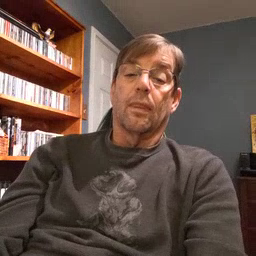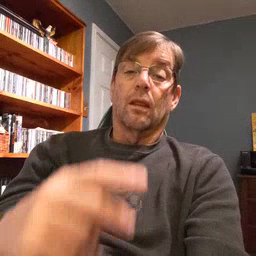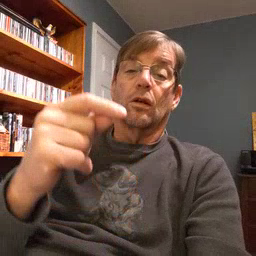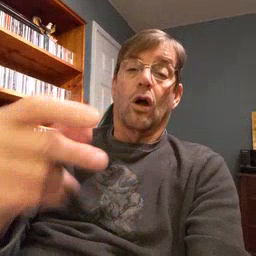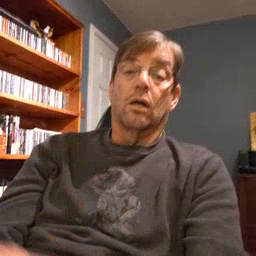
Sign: dog